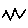
Label: zigzag